Breast ultrasound image
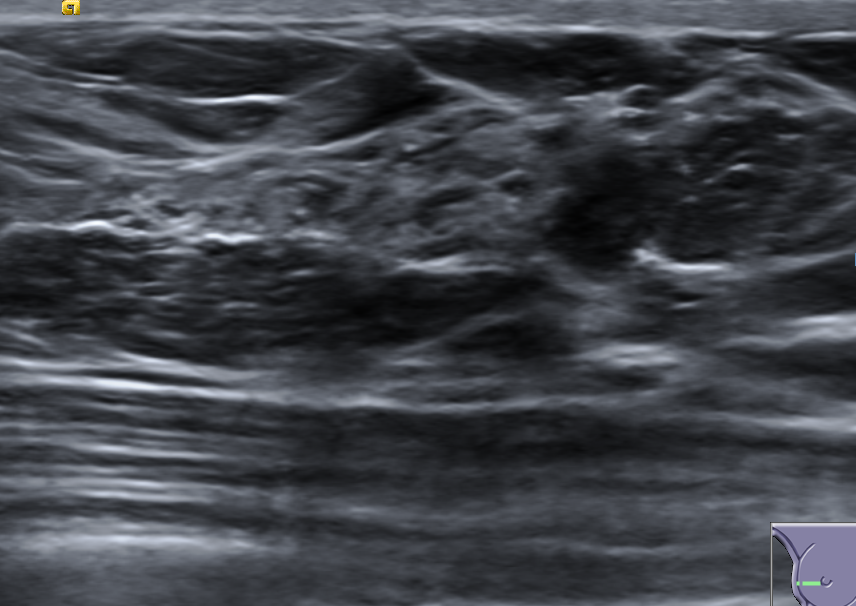
Diagnosis: normal